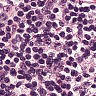
Metastatic tissue present: no